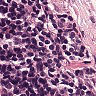
Metastatic tissue present: no